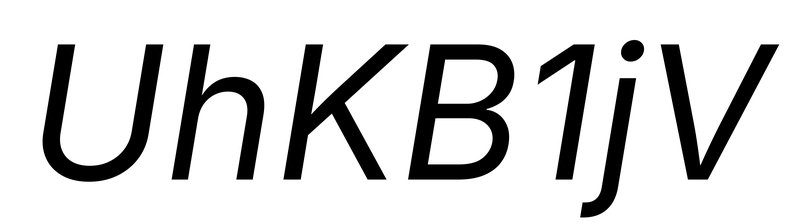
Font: Inter-Italic_Italic